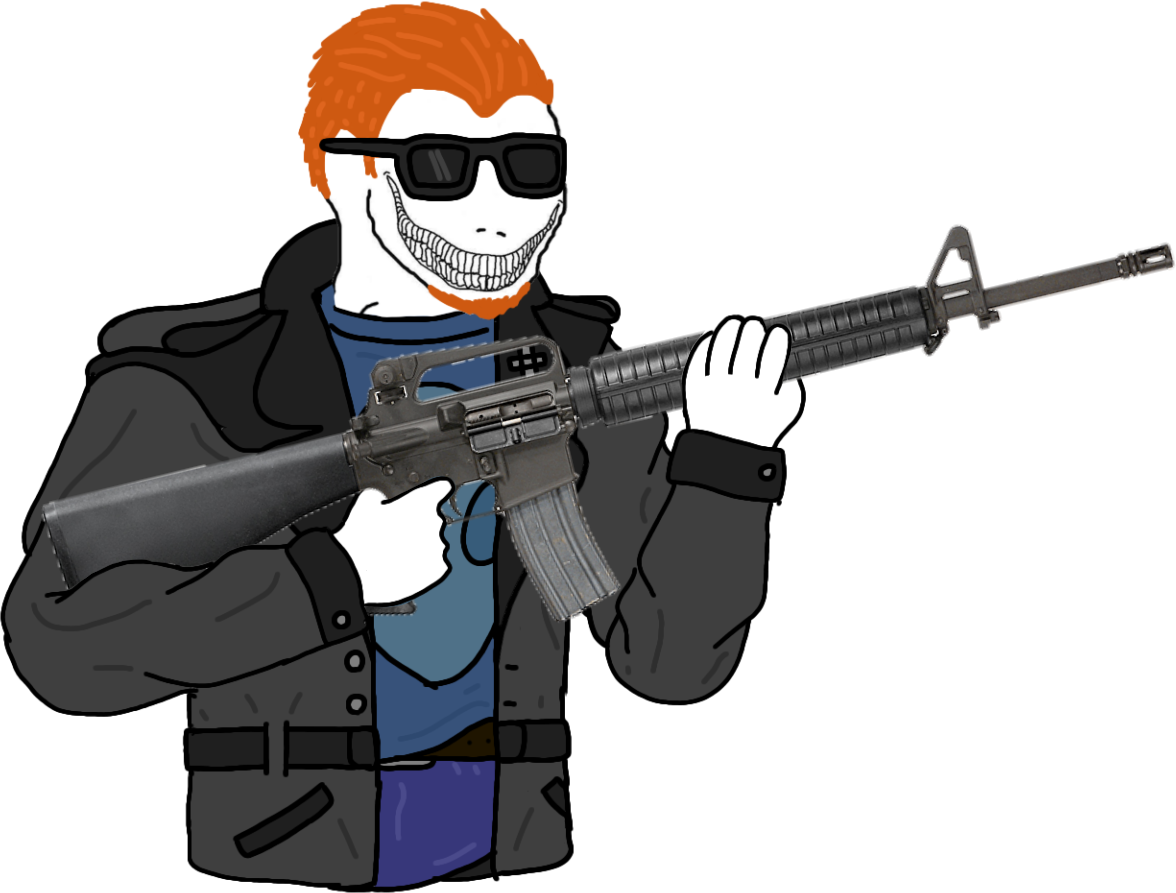
Label: 5_unsorted